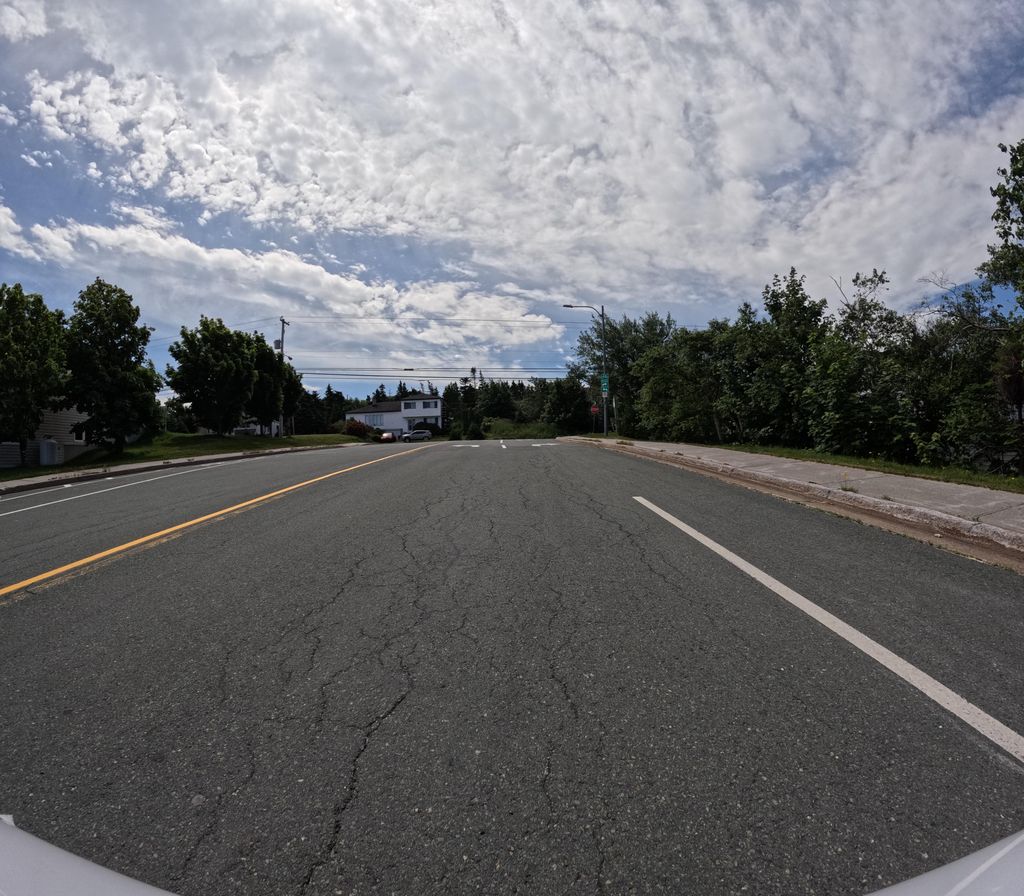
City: st_johns